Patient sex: F
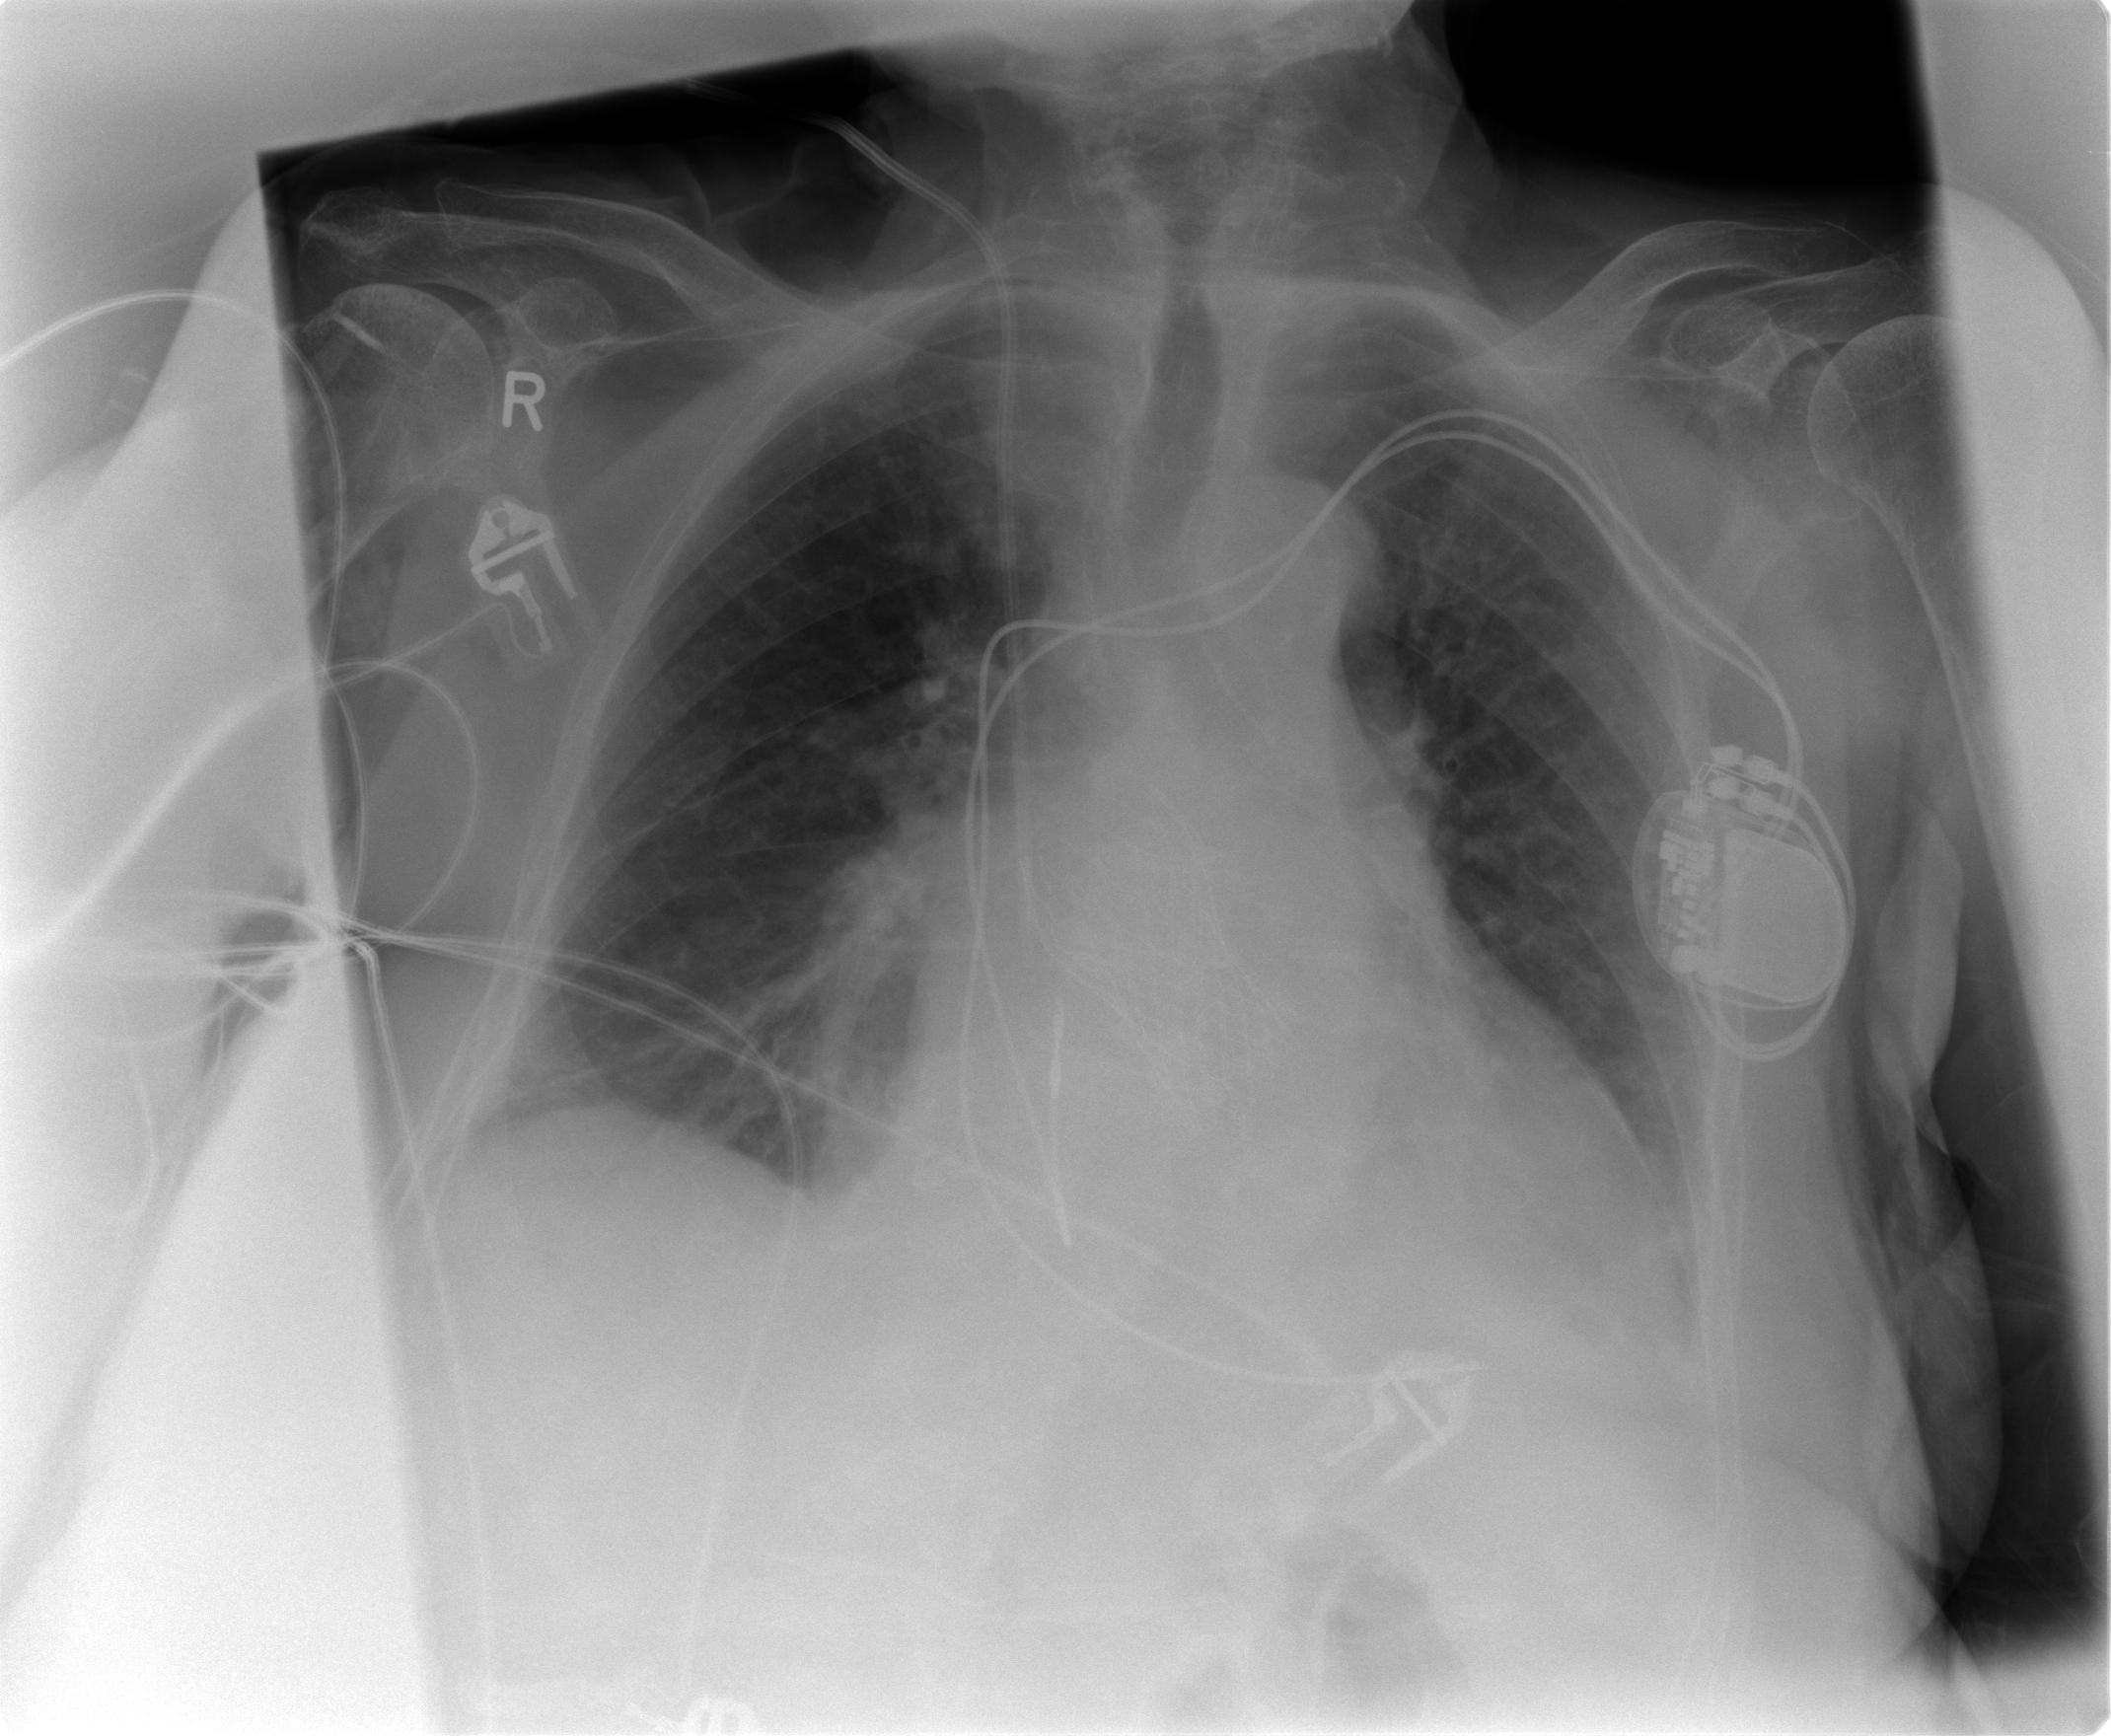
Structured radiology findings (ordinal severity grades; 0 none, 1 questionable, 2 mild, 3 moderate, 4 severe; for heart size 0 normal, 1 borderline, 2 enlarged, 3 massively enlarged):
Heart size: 2
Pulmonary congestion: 0
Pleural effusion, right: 0
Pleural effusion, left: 0
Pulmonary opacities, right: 1
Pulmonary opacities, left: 0
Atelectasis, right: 2
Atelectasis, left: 1